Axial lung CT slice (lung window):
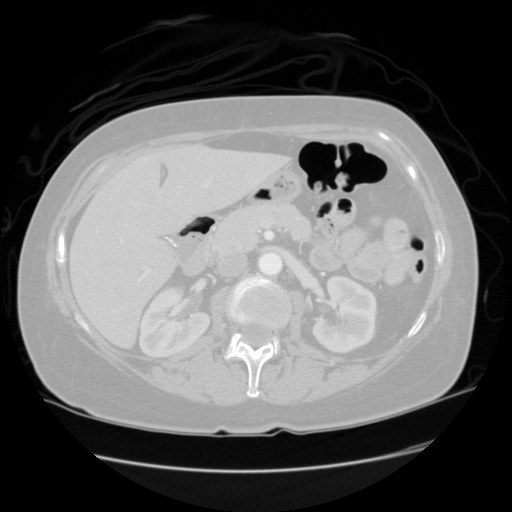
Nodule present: no